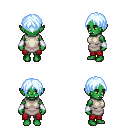
a pixel art fantasy rpg character, female body template, orc, green skin, white tunic, red pants, white cyan parted hairstyle, white cloth bracers, four views (front, back, left, right), 2x2 character sprite sheet, small pixel art, hard edges, no anti-aliasing